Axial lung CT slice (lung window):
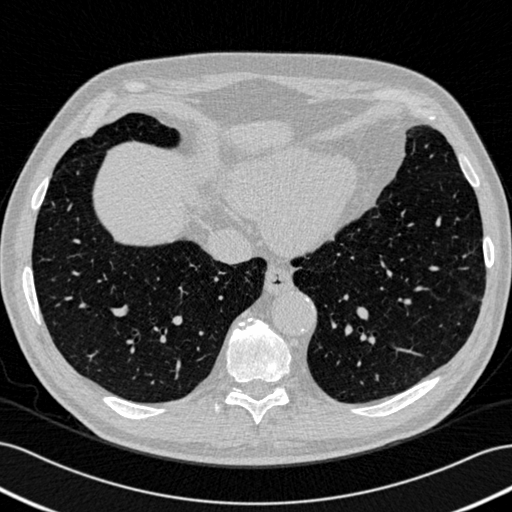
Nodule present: no